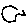
Label: bird